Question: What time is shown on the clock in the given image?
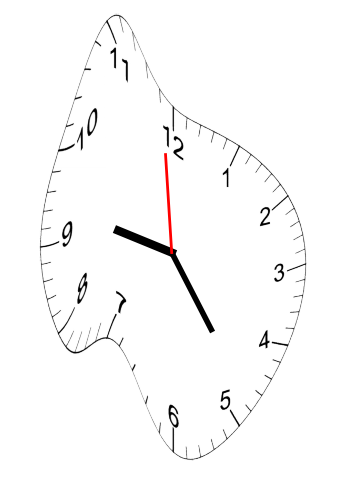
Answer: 09:23:59